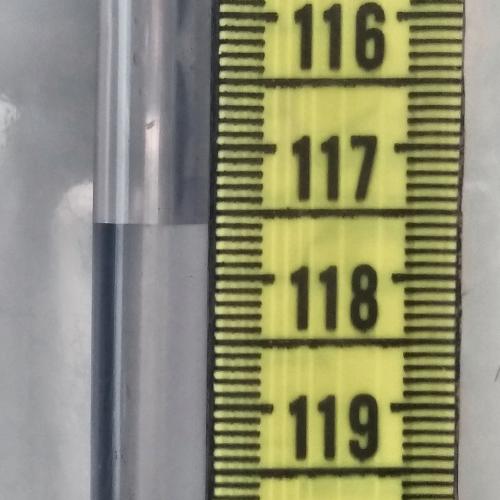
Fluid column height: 117.6 cm